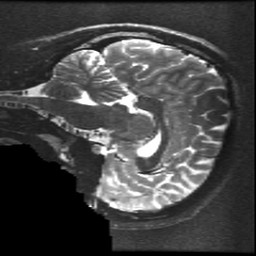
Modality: T2w
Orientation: sagittal
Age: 14
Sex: female
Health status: ill
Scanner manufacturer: ge
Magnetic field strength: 3 T
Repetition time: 7.5 s
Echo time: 0.1015 s